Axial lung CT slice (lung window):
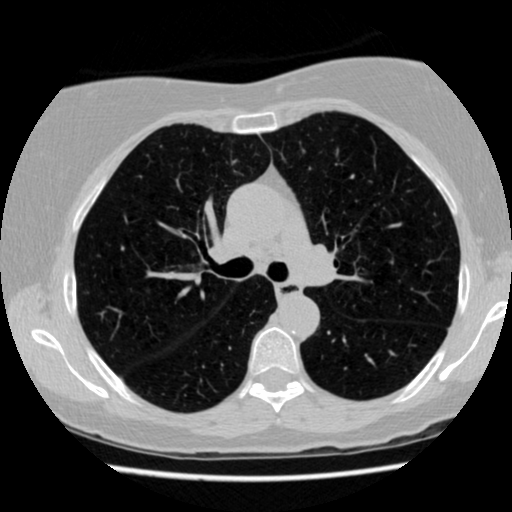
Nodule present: no